Question: There is a div container #filters that holds all DOM components. Each DOM components is assigned with class 'form-field-in-a-row'. Here is the css definition:
'''
div#filters { border: solid 0px #ccc; }
div#filters .dijitTextBox { width: 150px; }
div#filters input.submit { width: 60px; float: left; margin-top: 25px; margin-right: 3px;}
div#filters input.reset { width: 60px; float: left; margin-top: 25px; margin-left: 3px;}
.form-field-in-a-row { margin: 10px 0px; min-height: 22px; width: 200px; float: left;}
'''
Now I can see each DOM object does deploy from left to right but still on a stack, like this:

Then how can I actually put everything in a row without the height difference?
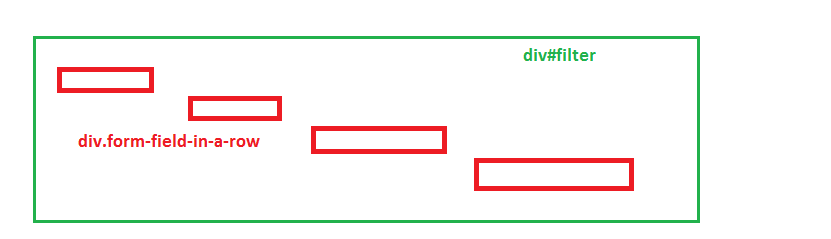
Answer: 'display:inline-block;' should be applied to your 'divs'. The 'inline' makes them go on the same line and the 'block' lets you assign a 'width + height' to them through CSS.